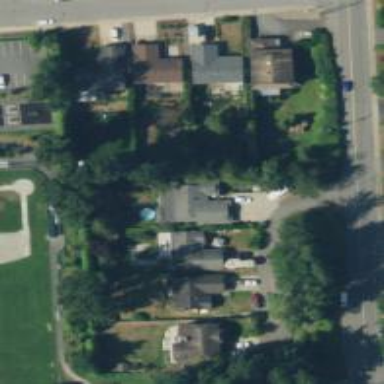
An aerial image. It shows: Detached building.